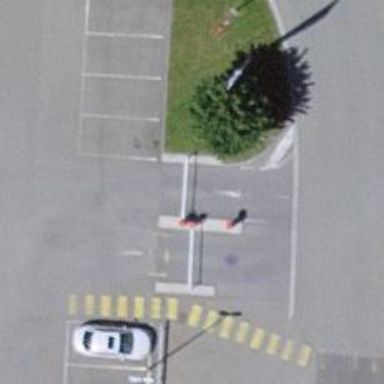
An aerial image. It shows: Lift gate barrier.